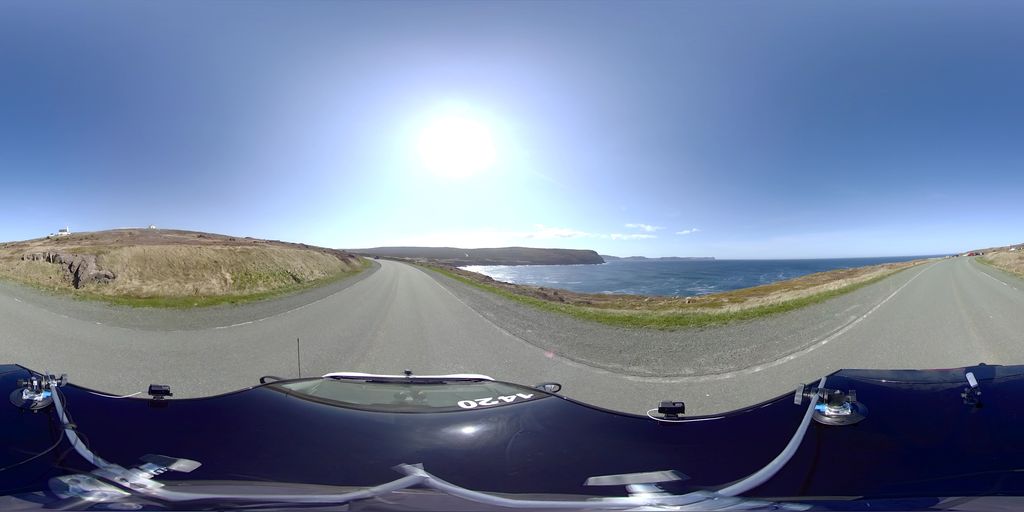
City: st_johns